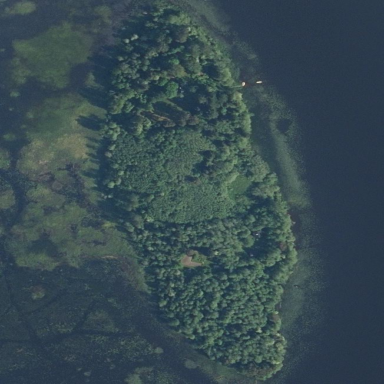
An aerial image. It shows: Island covered with woodland.